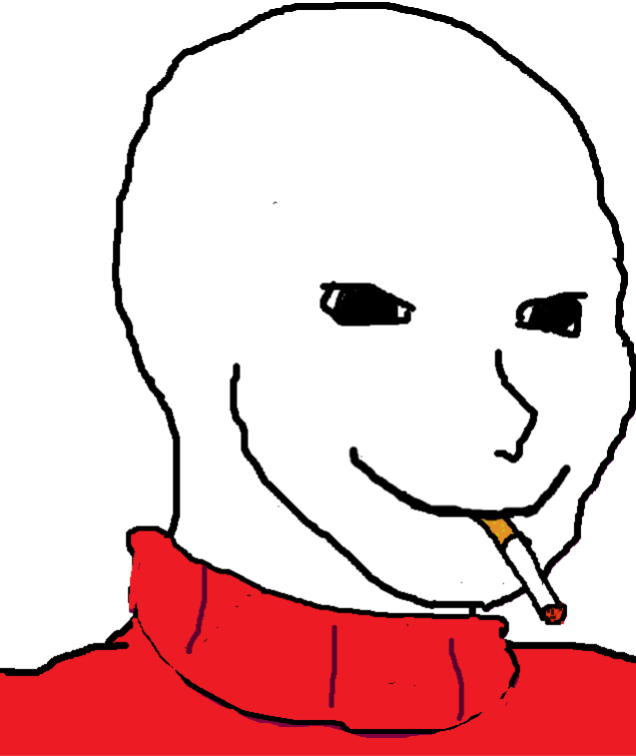
Label: 5_Oomer